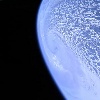
Label: cloud